Question: I get this error when running the code below:

'''
Dim sqlSCIQty As String
Dim sqlSCQty As String
sqlSCIQty = "UPDATE [products/stock] INNER JOIN [Stock Conversion Items] " & _
"ON [products/stock].[Product Code] = [Stock Conversion Items].[Result PC] " & _
"SET [Stock Level] = ([Stock Level] + [Quantity]) " & _
"WHERE [Stock Conversion Items].[CutID] = " & Me.txtPCutID.Value & ";"
sqlSCQty = "UPDATE [products/stock] INNER JOIN [Stock Conversion] " & _
"ON [products/stock].[Product Code] = [Stock Conversion].[Source PC] " & _
"INNER JOIN [Stock Conversion Items] " & _
"ON [Stock Conversion].[SCID] = [Stock Conversion Items].[SCID] " & _
"SET [Stock Level] = ([Stock Level] - [Stock Conversion].[Quantity]) " & _
"WHERE [Stock Conversion Items].[CutID] = " & Me.txtPCutID.Value & ";"
Set db = CurrentDb
db.Execute sqlSCIQty, dbFailOnError
db.Execute sqlSCQty, dbFailOnError
Set db = Nothing
'''
I know that the first statement works and runs fine, but the second one throws up that error, i'm not familiar with such complex update statements so can anyone with any SQL knowledge spot anything?
Thanks in advance,
Bob P
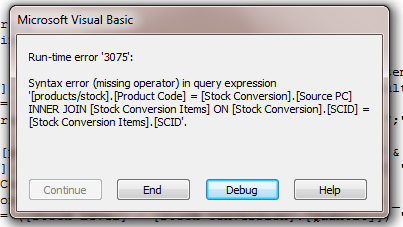
Answer: You could try like this
'''
sqlSCQty = "UPDATE (([products/stock] INNER JOIN [Stock Conversion] " & _
"ON [products/stock].[Product Code] = [Stock Conversion].[Source PC]) " & _
"INNER JOIN [Stock Conversion Items] " & _
"ON [Stock Conversion].[SCID] = [Stock Conversion Items].[SCID]) " & _
"SET [Stock Level] = ([Stock Level] - [Stock Conversion].[Quantity]) " & _
"WHERE [Stock Conversion Items].[CutID] = " & Me.txtPCutID.Value & ";"
'''
You need brackets when you have more than 1 join in 'ms-access'